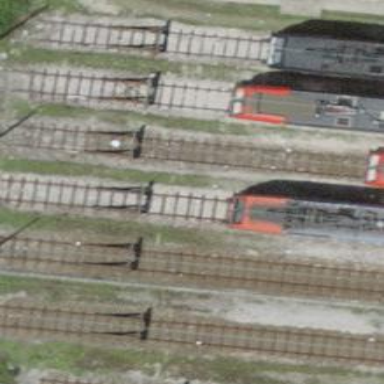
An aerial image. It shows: Disused railway yard.